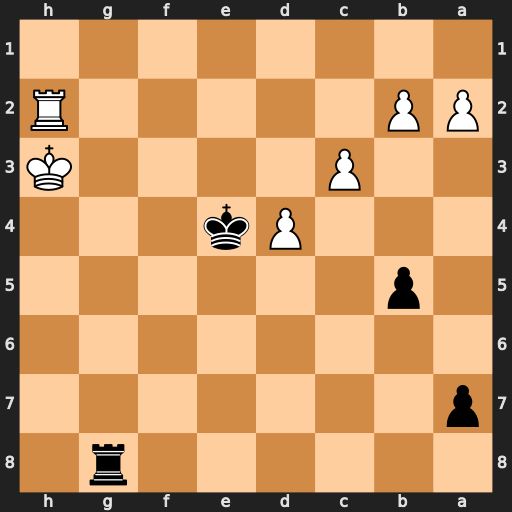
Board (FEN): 6r1/p7/8/1p6/3Pk3/2P4K/PP5R/8
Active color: b
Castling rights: -
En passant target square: -
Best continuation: Kf3 Rf2+ Kxf2